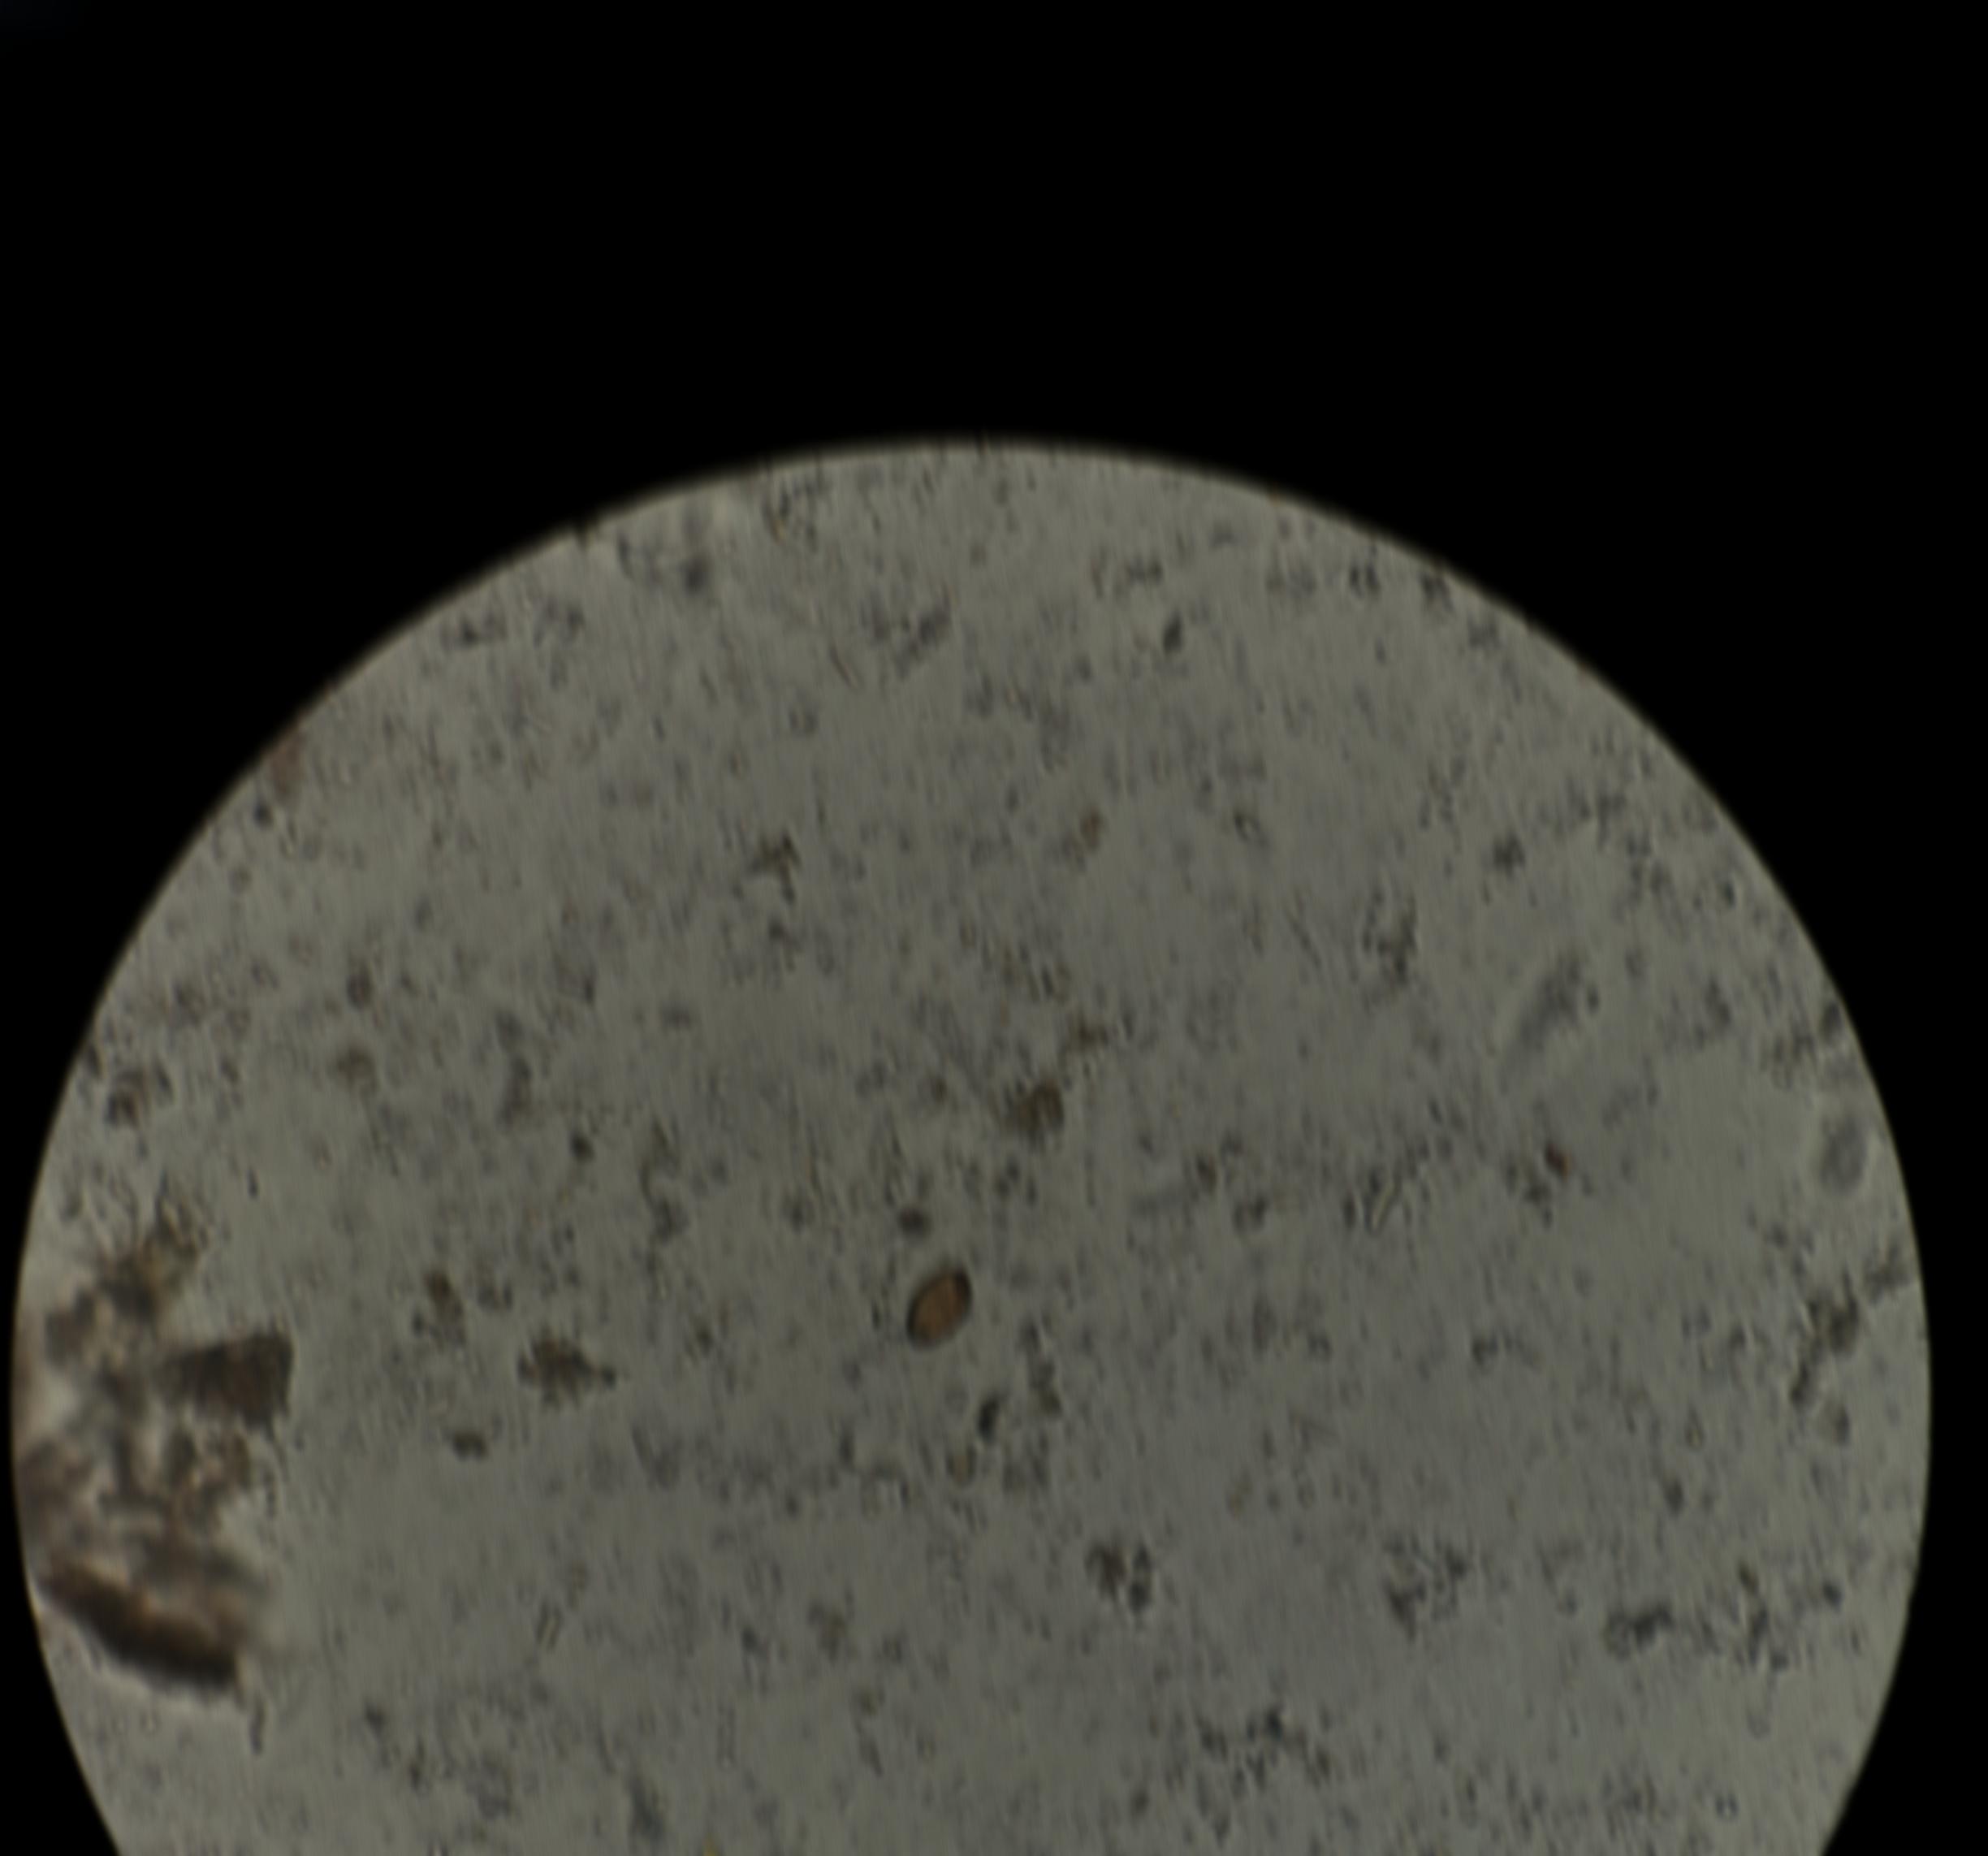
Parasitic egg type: Opisthorchis viverrine